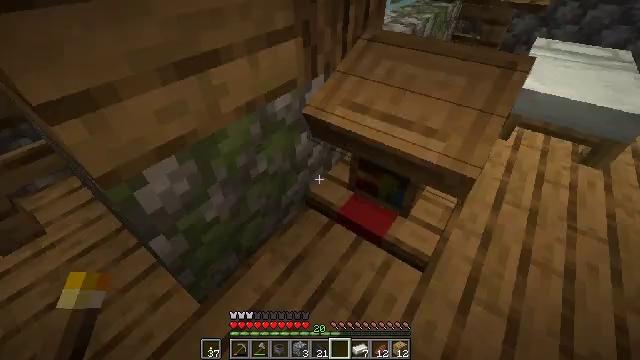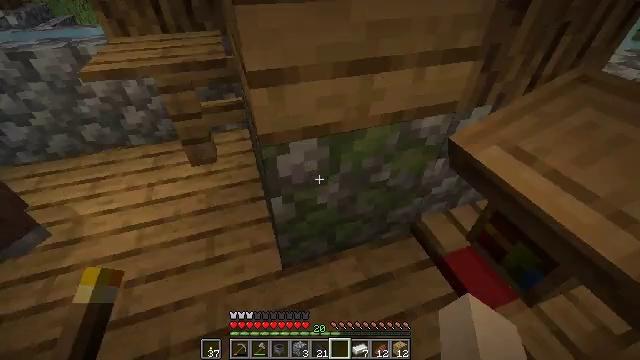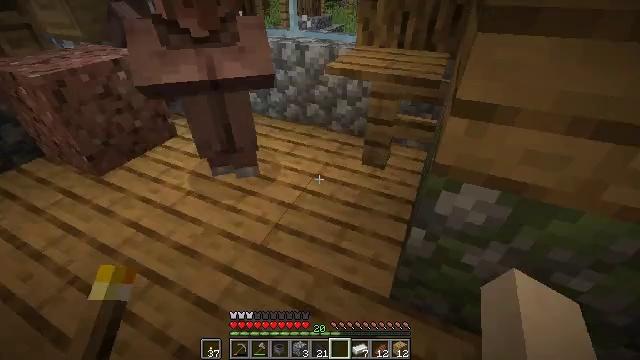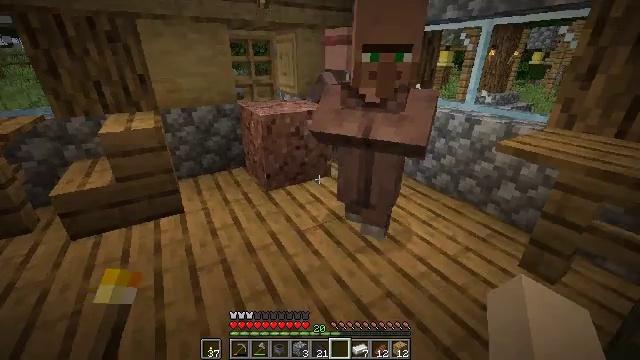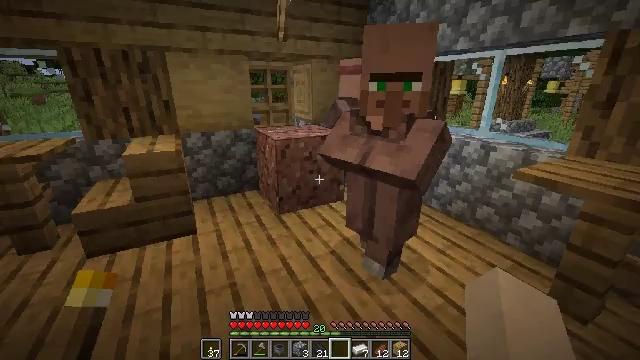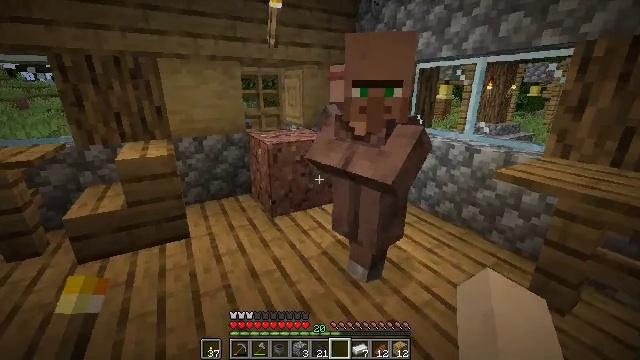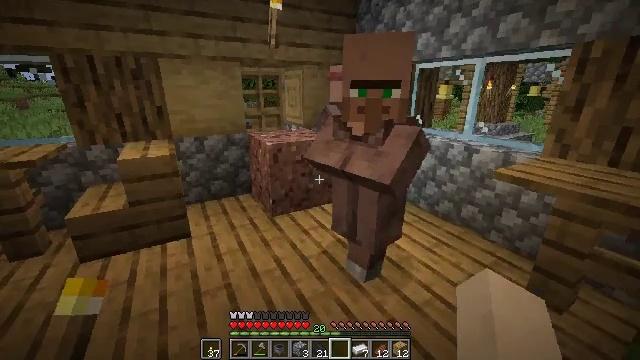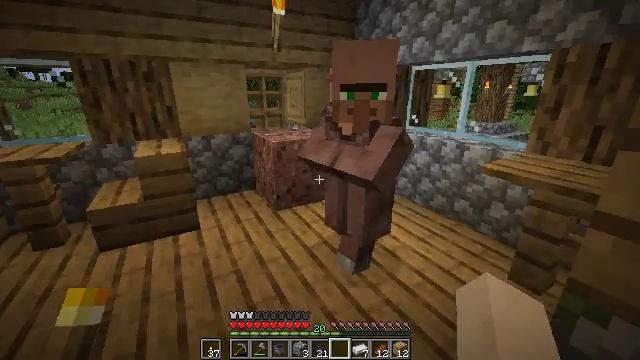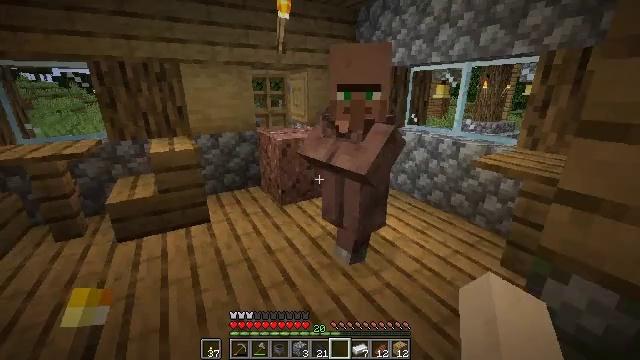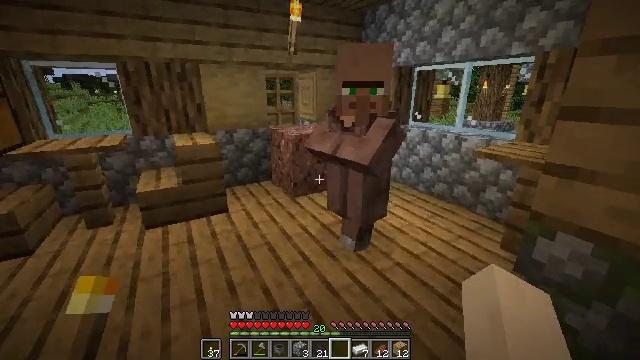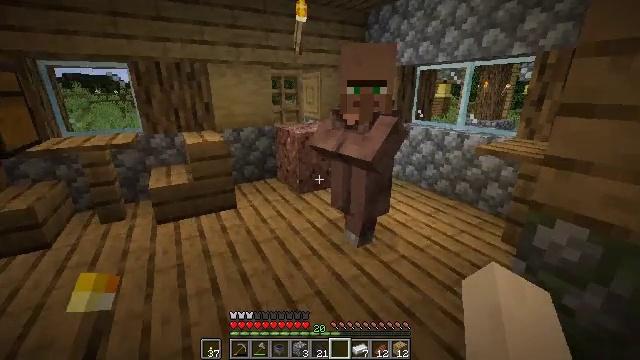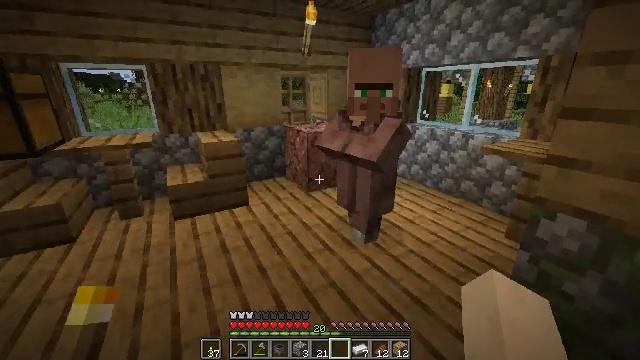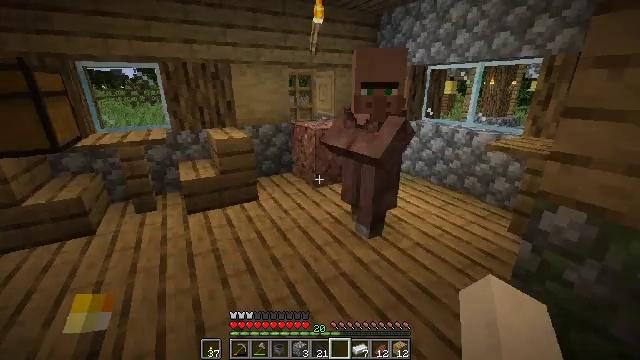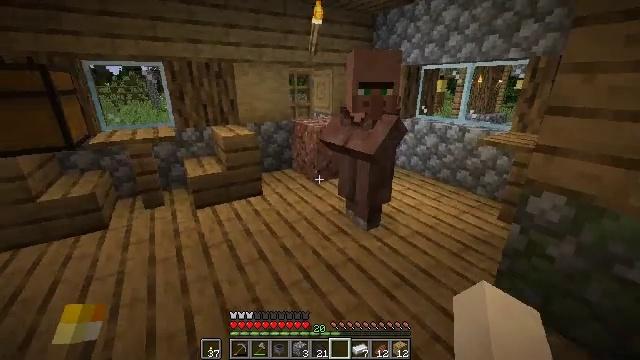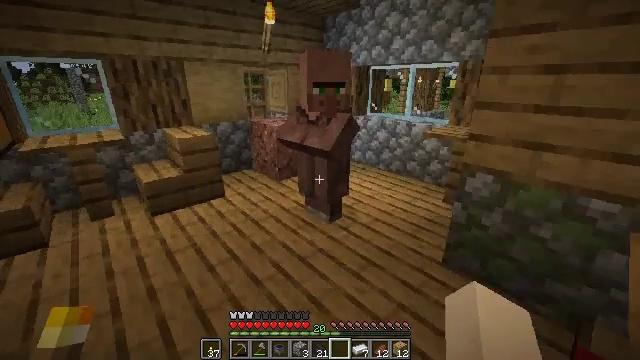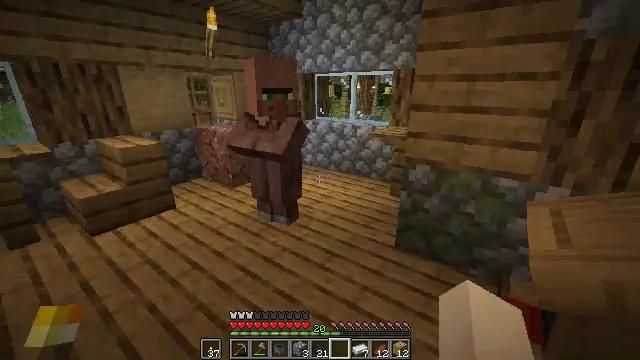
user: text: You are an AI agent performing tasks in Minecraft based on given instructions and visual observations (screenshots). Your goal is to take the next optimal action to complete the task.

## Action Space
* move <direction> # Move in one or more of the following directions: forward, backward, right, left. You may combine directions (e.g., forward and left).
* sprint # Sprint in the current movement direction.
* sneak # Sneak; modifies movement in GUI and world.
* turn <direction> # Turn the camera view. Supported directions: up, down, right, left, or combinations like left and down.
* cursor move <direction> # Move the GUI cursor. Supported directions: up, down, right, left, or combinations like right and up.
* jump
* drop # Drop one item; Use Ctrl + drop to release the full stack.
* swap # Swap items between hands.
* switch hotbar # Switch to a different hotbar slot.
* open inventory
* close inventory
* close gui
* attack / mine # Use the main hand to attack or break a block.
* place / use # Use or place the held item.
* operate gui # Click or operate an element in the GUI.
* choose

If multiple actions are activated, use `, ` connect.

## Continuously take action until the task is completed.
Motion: motion action
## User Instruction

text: Collect the lectern by destroying it.
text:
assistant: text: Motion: turn left and up
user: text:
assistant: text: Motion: turn left and up
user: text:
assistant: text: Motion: turn left and up
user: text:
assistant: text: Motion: turn left and up
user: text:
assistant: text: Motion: move back, turn right
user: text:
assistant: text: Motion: move back
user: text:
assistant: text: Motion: move back
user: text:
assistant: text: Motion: move back and move left
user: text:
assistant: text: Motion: move back and move left
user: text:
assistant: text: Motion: move back and move left
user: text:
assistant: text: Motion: move back and move left
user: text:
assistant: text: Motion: move back and move left
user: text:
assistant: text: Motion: move back and move left, turn right
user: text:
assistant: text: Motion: move back and move left, turn right
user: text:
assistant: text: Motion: move left, turn right and up
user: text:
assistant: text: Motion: move left, turn right and up
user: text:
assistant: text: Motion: turn right
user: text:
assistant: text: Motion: no_op
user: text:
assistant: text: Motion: no_op
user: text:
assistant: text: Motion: no_op
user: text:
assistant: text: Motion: no_op
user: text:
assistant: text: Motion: no_op
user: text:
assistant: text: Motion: no_op
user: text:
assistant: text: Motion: no_op
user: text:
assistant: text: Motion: no_op
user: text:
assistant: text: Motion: no_op
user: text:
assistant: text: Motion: turn left
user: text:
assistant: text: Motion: turn left
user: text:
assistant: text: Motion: turn left and up
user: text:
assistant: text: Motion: turn left